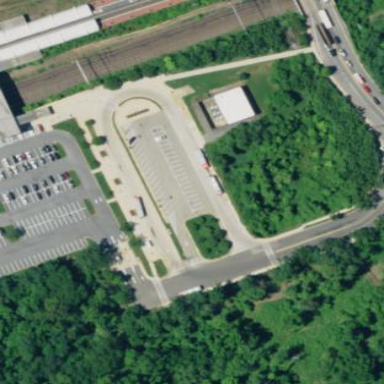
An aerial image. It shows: Parking area with surface.